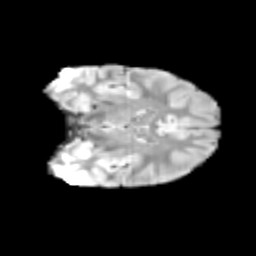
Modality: T2w
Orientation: coronal
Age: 12
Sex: male
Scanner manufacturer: siemens
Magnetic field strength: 3 T
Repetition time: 3.8 s
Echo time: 0.07 s